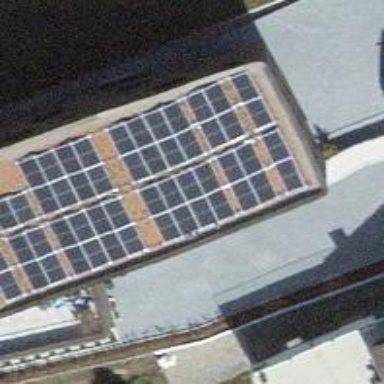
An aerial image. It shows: Solar power generator with photovoltaic panels.